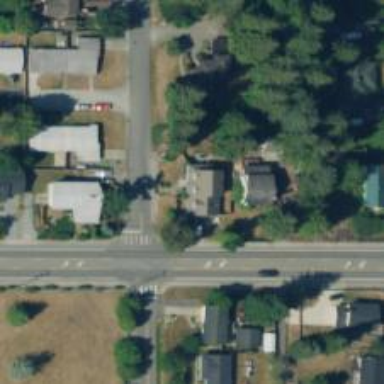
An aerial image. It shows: Marked road crossing.